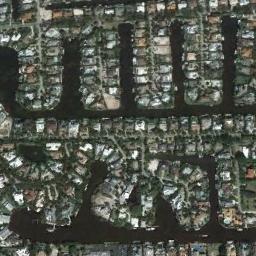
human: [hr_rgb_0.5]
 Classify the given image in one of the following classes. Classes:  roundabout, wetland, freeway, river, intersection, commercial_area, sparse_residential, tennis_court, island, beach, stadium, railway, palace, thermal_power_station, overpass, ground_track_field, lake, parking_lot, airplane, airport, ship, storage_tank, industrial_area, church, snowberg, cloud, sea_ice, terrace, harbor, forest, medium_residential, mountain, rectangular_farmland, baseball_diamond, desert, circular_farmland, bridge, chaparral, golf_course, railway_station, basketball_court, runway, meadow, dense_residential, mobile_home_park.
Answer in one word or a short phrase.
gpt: dense_residential